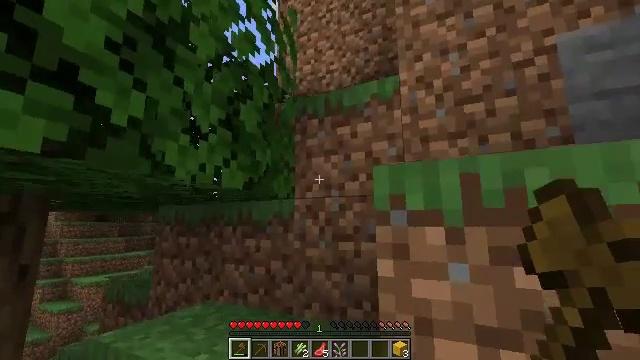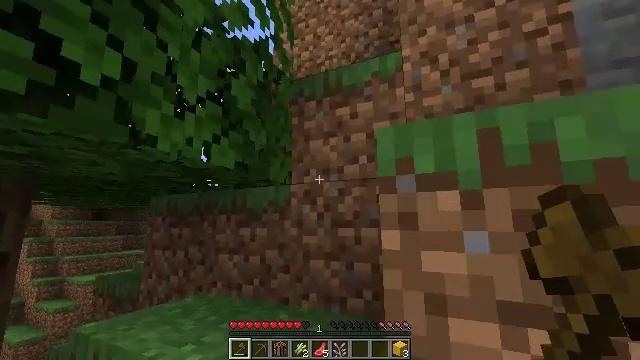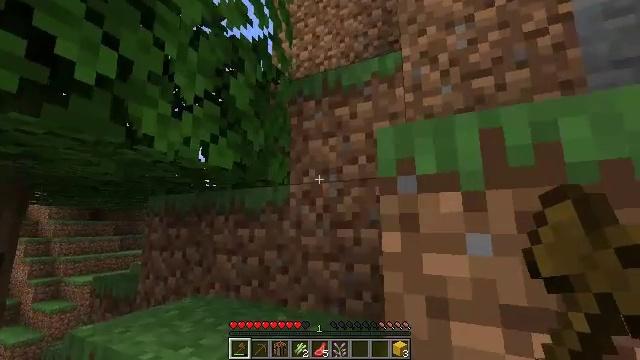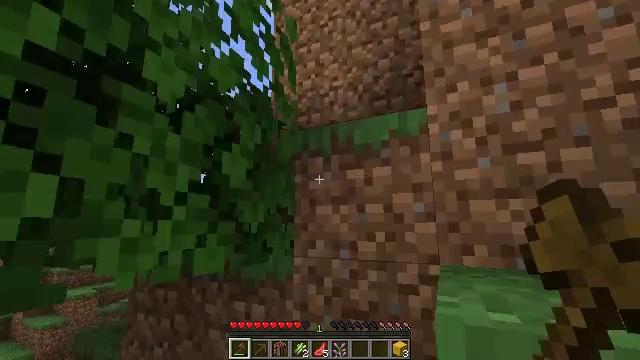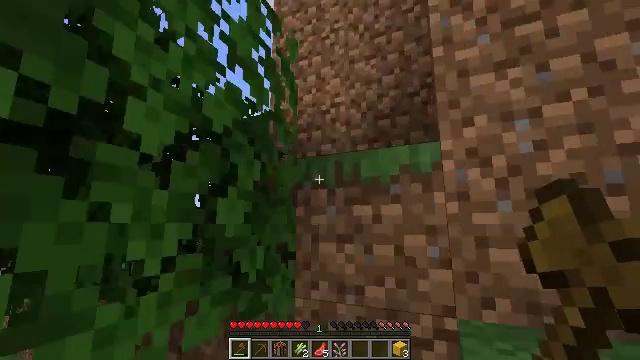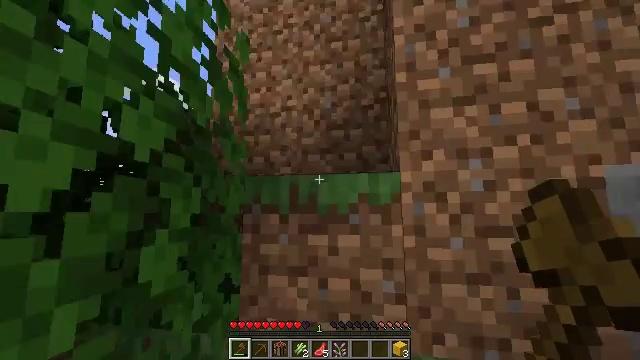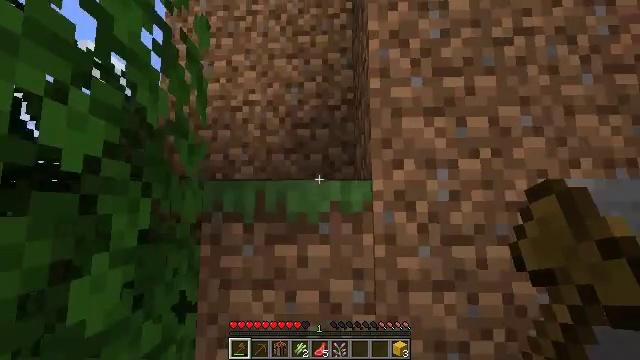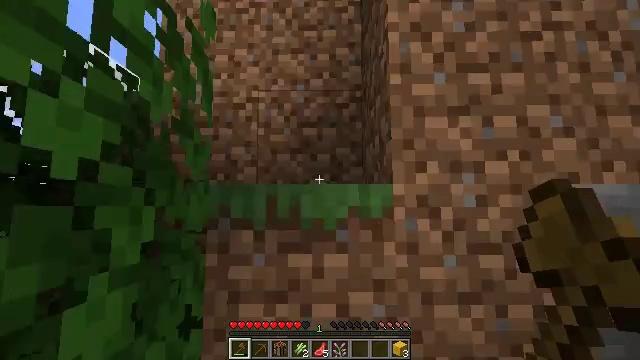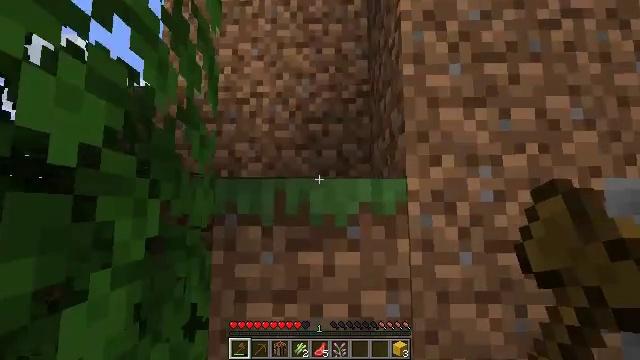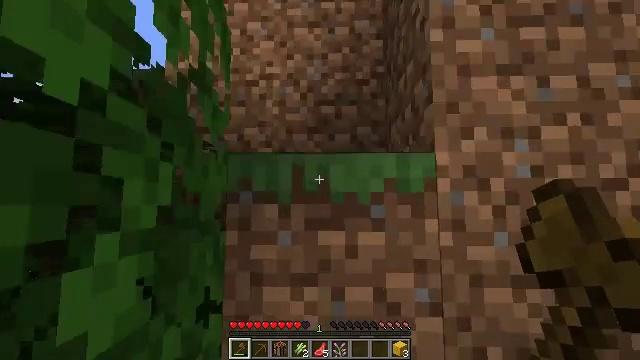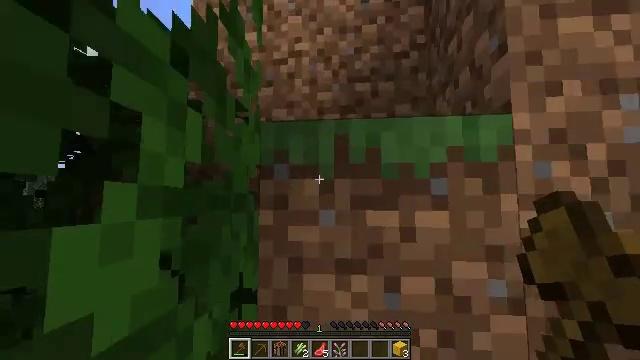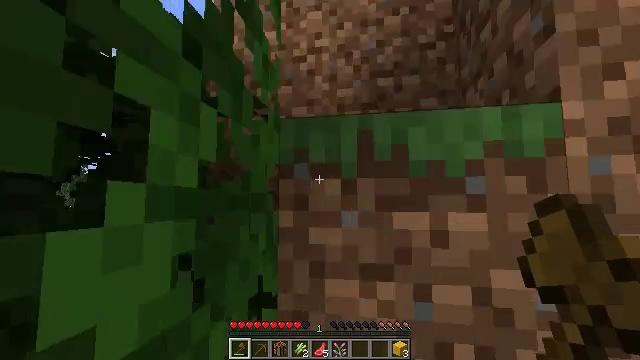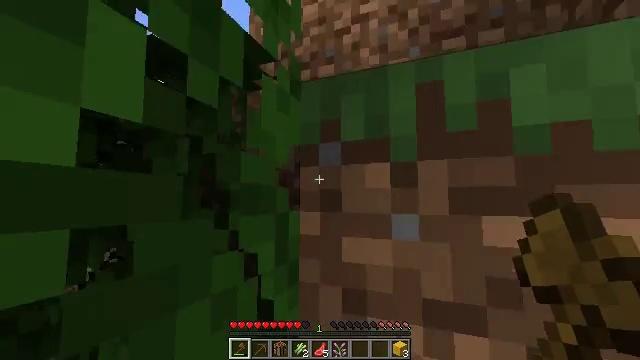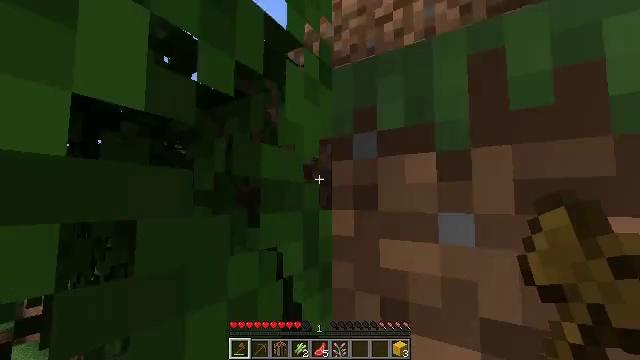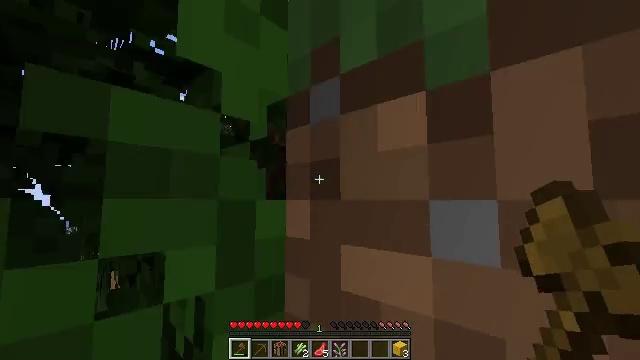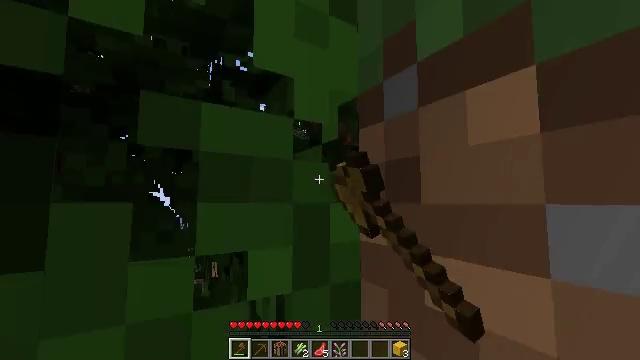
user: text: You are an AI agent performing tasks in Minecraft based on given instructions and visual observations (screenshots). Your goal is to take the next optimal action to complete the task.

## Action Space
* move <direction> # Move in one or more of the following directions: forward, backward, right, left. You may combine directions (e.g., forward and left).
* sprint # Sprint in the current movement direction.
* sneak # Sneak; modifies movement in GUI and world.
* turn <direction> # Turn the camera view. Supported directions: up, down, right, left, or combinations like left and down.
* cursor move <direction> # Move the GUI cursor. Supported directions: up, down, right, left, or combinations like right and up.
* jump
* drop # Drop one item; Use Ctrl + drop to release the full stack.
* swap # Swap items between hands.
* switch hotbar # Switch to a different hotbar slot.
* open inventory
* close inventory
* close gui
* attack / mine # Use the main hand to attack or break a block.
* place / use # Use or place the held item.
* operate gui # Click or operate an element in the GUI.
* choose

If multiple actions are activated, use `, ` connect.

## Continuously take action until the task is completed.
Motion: motion action
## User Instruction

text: Break oak leaves from the trees.
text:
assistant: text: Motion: move forward
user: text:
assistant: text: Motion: move forward and move left, jump
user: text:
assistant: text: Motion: move forward and move left, jump
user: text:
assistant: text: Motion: move forward and move left, jump
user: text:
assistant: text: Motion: move forward and move left, turn right and down, jump
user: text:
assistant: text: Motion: move forward and move left, turn right and down, jump
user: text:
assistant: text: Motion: move forward, turn right, jump
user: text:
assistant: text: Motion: move forward
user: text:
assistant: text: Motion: move forward
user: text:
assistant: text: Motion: move forward, turn left
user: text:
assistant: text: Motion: move forward, turn left
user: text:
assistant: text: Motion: move forward, turn left
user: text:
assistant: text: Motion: move forward and move right, turn left
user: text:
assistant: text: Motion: move forward and move right, turn left, attack / mine
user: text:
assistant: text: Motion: move forward and move right, turn left, attack / mine
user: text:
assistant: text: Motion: move right, turn left and up, attack / mine
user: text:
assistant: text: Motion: turn left and up, attack / mine
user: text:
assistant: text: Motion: turn left and up, attack / mine
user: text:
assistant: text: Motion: turn left and up, attack / mine
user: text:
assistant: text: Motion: move back, turn left and up, attack / mine
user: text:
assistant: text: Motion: move back, attack / mine
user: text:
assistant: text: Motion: move back, attack / mine
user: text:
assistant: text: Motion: move back, attack / mine
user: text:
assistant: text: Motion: attack / mine
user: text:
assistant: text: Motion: attack / mine
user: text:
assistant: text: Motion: attack / mine
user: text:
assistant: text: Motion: attack / mine
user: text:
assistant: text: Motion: turn right and down, attack / mine
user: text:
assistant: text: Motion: turn right and down, attack / mine
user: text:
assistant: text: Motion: turn right and down, attack / mine